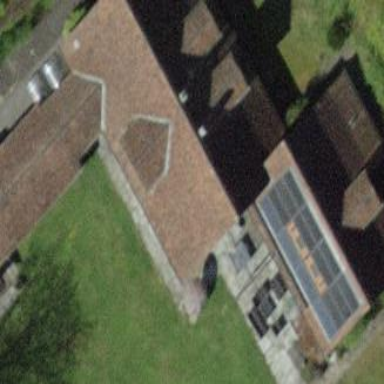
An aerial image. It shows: Gabled building with roof made of roof tiles.